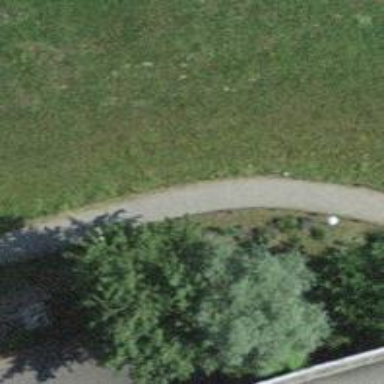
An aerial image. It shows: Well-maintained path with excellent trail visibility. The surface is mainly covered with 30% paving stones.